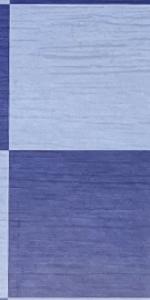
Label: Empty